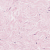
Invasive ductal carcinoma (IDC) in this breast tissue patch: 0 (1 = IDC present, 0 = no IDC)